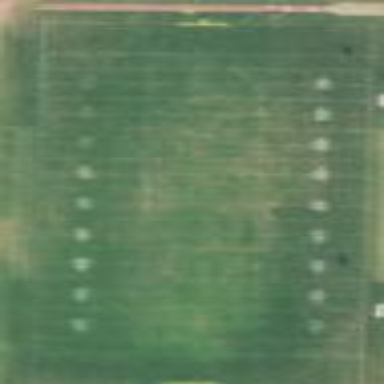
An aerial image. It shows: Pitch for American football.